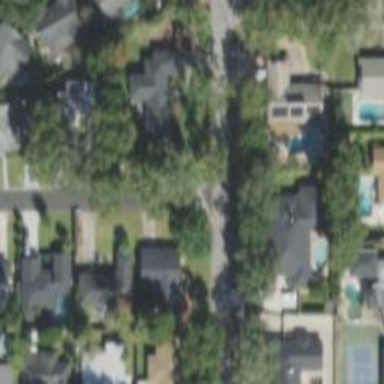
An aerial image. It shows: Residential road with sidewalk on the left side.